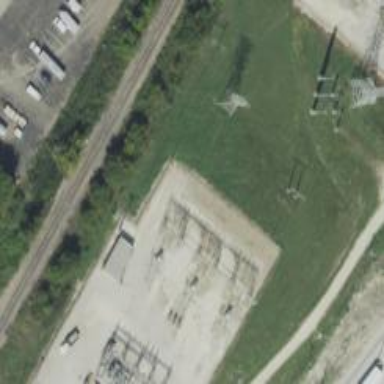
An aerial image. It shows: Switch for power supply.